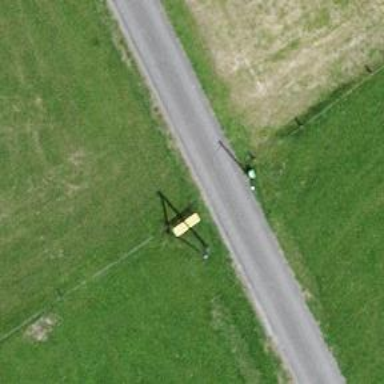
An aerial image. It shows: Bench for seating.